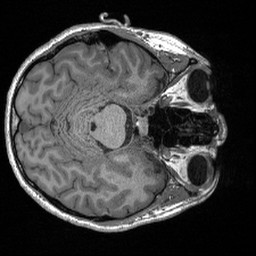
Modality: T1w
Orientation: axial
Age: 31